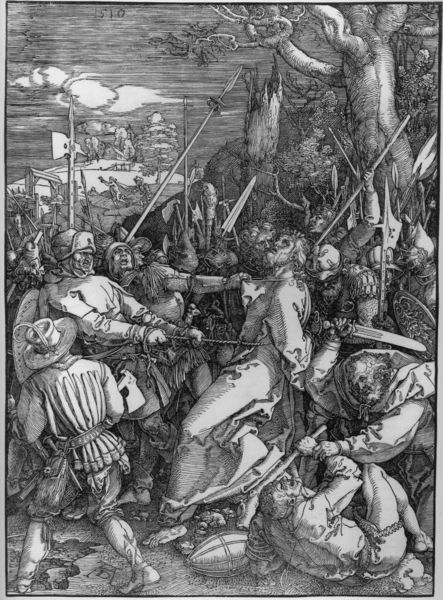
Titel: Große Passion - Die Gefangennahme Christi
Künstler: Albrecht Dürer
Institution: (Seriendruck)
Schlagwörter: baum, berg, dunkel, gemälde, himmel, kampf, kämpfer, körper, mann, schatten, weiß, wolken, baumstämme, bäume, frauen, landschaft, menschen, bewegung, frau, geste, grau, hell, hut, hüte, licht, männer, schwarz, szene, gürtel, weg, wolke, menge, rock, alt, bart, bärte, gesichter, kappe, mütze, mützen, augen, bibel, gesicht, köpfen, mensch, mord, tod, tot, vollbart, signatur, baumstamm, pfad, boden, auge, gewand, strick, personen, person, renaissance, wald, bauern, chaos, garten, holzschnitt, stab, grafik, linien, ziehen, krieg, schlacht, lanze, soldaten, faltenwurf, striche, blut, stangen, buch, religion, linie, seil, kontur, druck, schraffur, radierung, stich, seite, gefangennahme, schwarzweiß, schwert, schwerter, streit, uniform, uniformen, waffen, überfall, durcheinander, konturen, prügeln, schlag, soldat, strich, waffe, wirr, helm, offizier, menschenmenge, ritter, rüstung, buchdruck, helme, christus, jesus, dolch, ermordung, mittelalter, wams, hellebarde, lanzen, speer, speere, dürer, gefangener, kupferstich, beil, baumstumpf, umbringen, gerangel, offiziere, gefecht, kuperstich, voll, hauen, albrecht, albrecht dürer, truppen, kampfgetümmel, lange, bauernaufstand, mel, 1510, lynchung, festnhame